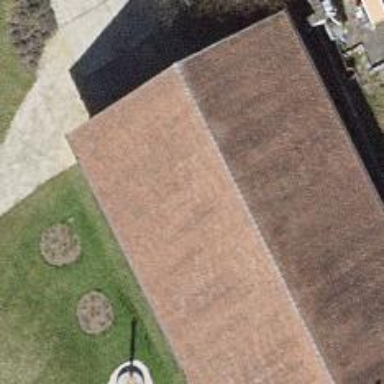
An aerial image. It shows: Museum.